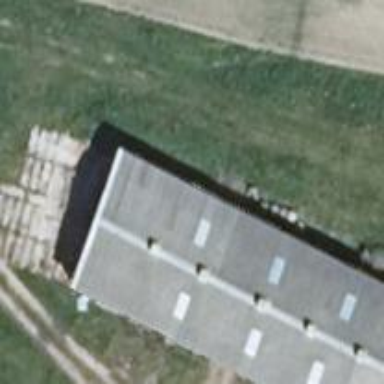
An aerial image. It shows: Gabled farm auxiliary building with grey roof oriented along certain direction.